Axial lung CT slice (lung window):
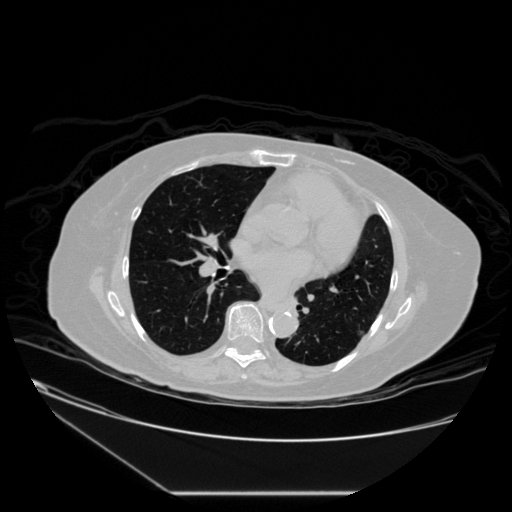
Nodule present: no